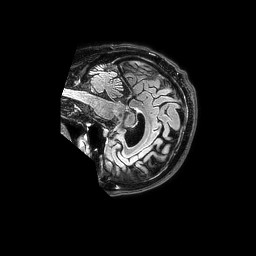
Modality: FLAIR
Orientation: sagittal
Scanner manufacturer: philips
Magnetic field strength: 3 T
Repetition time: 4.8 s
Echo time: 0.34 s